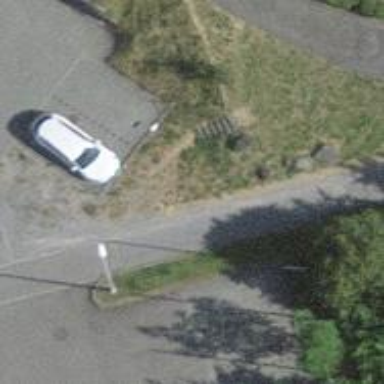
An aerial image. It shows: Sidewalk along the footway.